Question: I have few weeks searching how to create a UML class diagram for a project.
The system will manage users and roles of users for access and maintain active session after login.
- - -
Thanks in Advance!

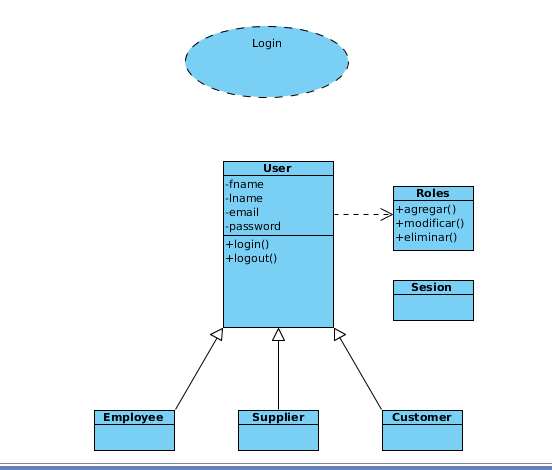
Answer: I'll take a shot at this. Session object has a composition association with User. (Can't have a user without a session, can't have a session without a user.) User has a composition association with Roles. (Can't have a user without roles, etc.) Session constructor creates user object, user constructor creates one role object for each valid role and puts them in a collection/dictionary/array/whatever.
You don't associate role directly with the subclasses, because every type of user has roles. User exposes valid roles through methods. Session accesses valid roles when deciding whether or not to allow a given activity.